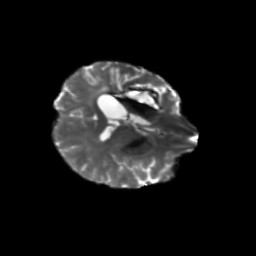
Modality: T2w
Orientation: axial
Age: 44
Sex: female
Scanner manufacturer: siemens
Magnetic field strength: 3 T
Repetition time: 5.47 s
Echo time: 0.0854 s